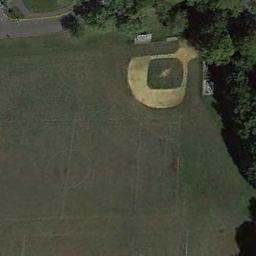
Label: baseball_diamond